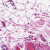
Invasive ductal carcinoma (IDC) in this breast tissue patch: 0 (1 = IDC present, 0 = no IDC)